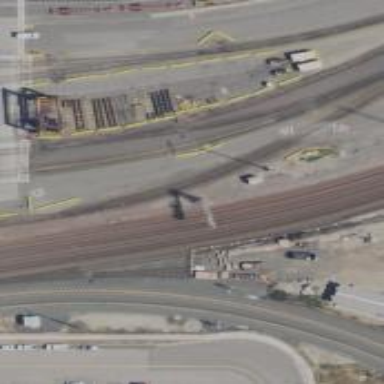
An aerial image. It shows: Railway signal.